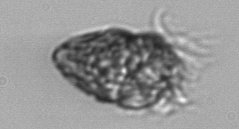
Label: Strombidium_morphotype1